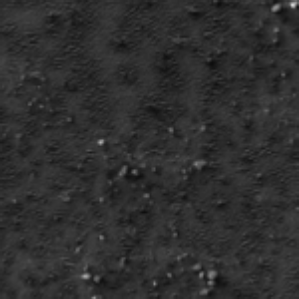
Label: frost